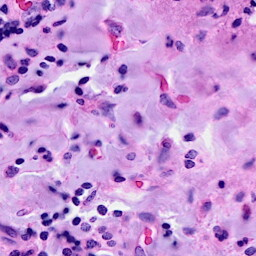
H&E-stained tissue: Breast